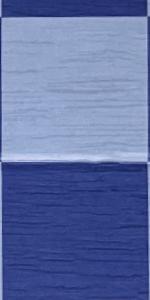
Label: Empty